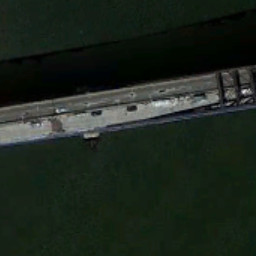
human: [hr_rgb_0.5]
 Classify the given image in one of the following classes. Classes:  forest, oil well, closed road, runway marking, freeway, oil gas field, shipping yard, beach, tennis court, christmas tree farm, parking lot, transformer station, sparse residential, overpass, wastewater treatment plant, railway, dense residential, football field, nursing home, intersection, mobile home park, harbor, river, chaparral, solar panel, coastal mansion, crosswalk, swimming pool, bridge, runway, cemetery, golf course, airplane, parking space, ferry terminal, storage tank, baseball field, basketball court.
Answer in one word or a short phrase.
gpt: bridge